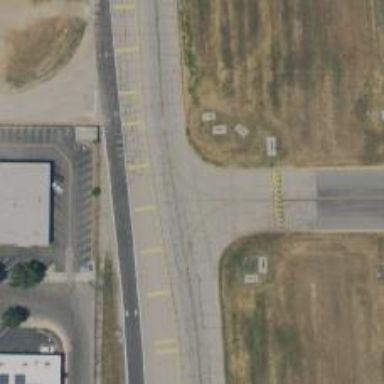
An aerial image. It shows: Image of taxiway at airport.